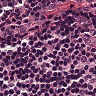
Metastatic tissue present: no